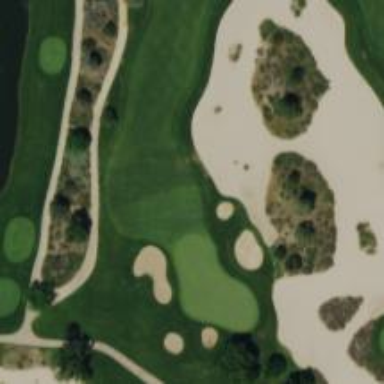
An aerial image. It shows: Golf hole on golf course.